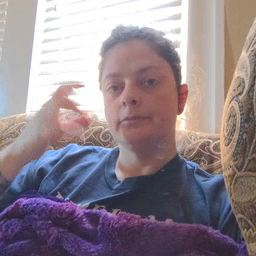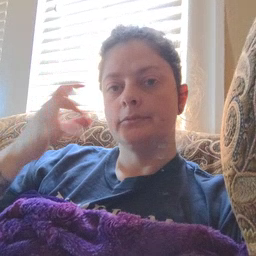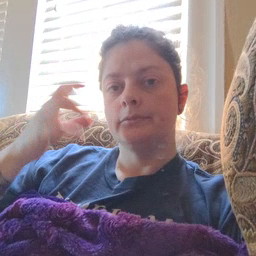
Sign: mad